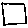
Label: square